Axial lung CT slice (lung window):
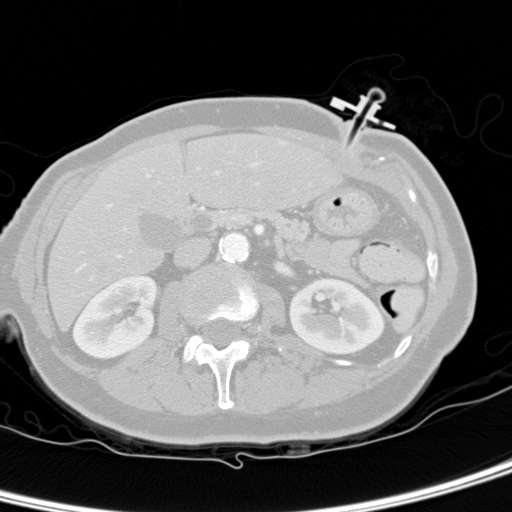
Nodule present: no